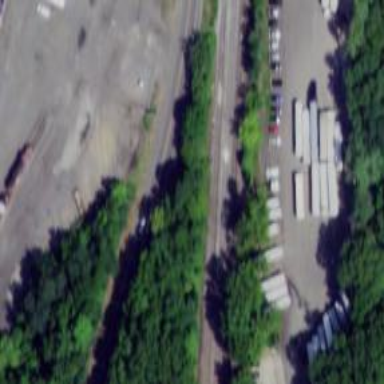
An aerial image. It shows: Railway siding for service.